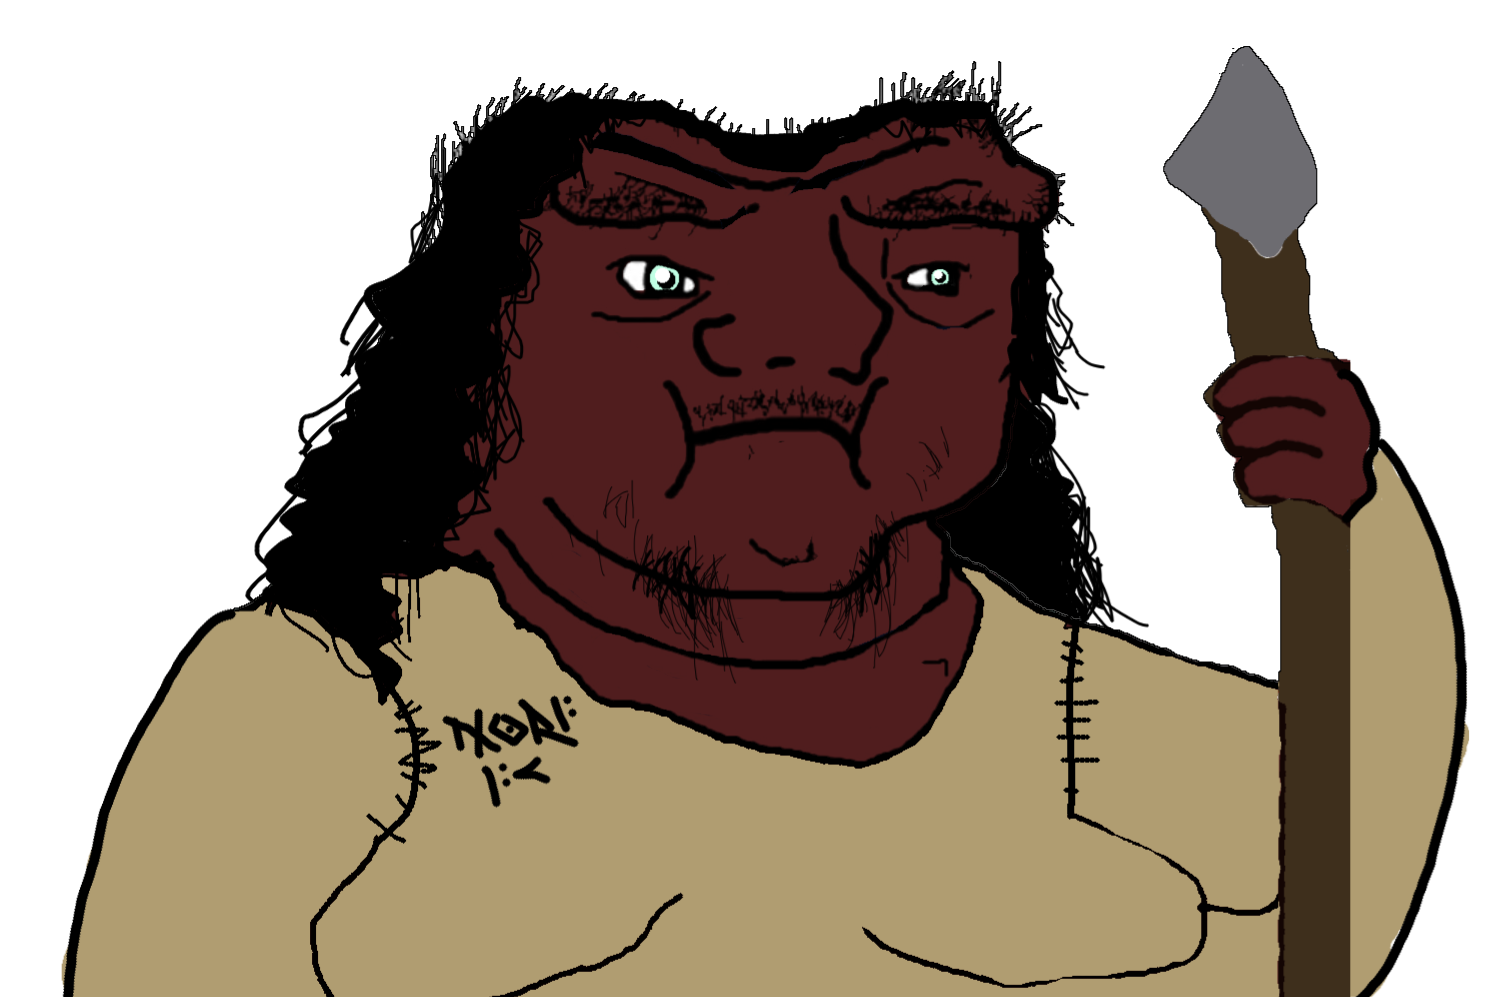
Label: 5_Brainlet